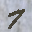
Label: 7